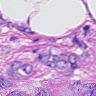
Metastatic tissue present: yes